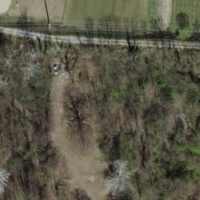
EUNIS habitat code: 41
Species observed at this site:
Prunella vulgaris